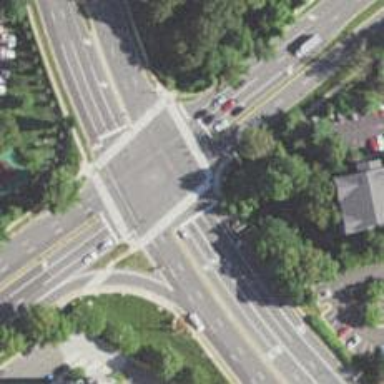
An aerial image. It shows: Zebra crossing for pedestrians.